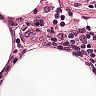
Metastatic tissue present: no